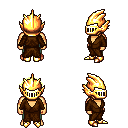
a pixel art fantasy rpg character, male body template, human, tanned skin, brown robe, teal pants, gold short bangs hairstyle, gold helm, gold boots, four views (front, back, left, right), 2x2 character sprite sheet, small pixel art, hard edges, no anti-aliasing